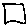
Label: square